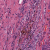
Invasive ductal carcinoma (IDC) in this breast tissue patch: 0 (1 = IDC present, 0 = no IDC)